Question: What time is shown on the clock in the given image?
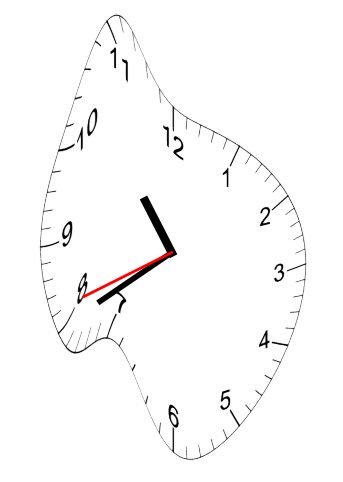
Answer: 10:39:41